Field crop: tomato
Growth stage: 1
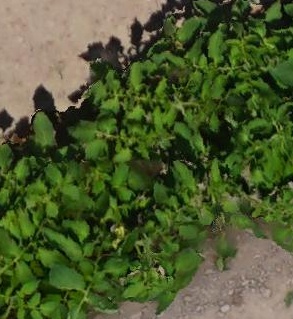
Species: tomato